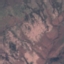
Land use / land cover class: HerbaceousVegetation